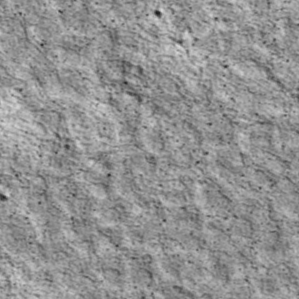
Label: non_frost